Chest X-ray. View position: AP
Patient age: 35
Patient sex: F
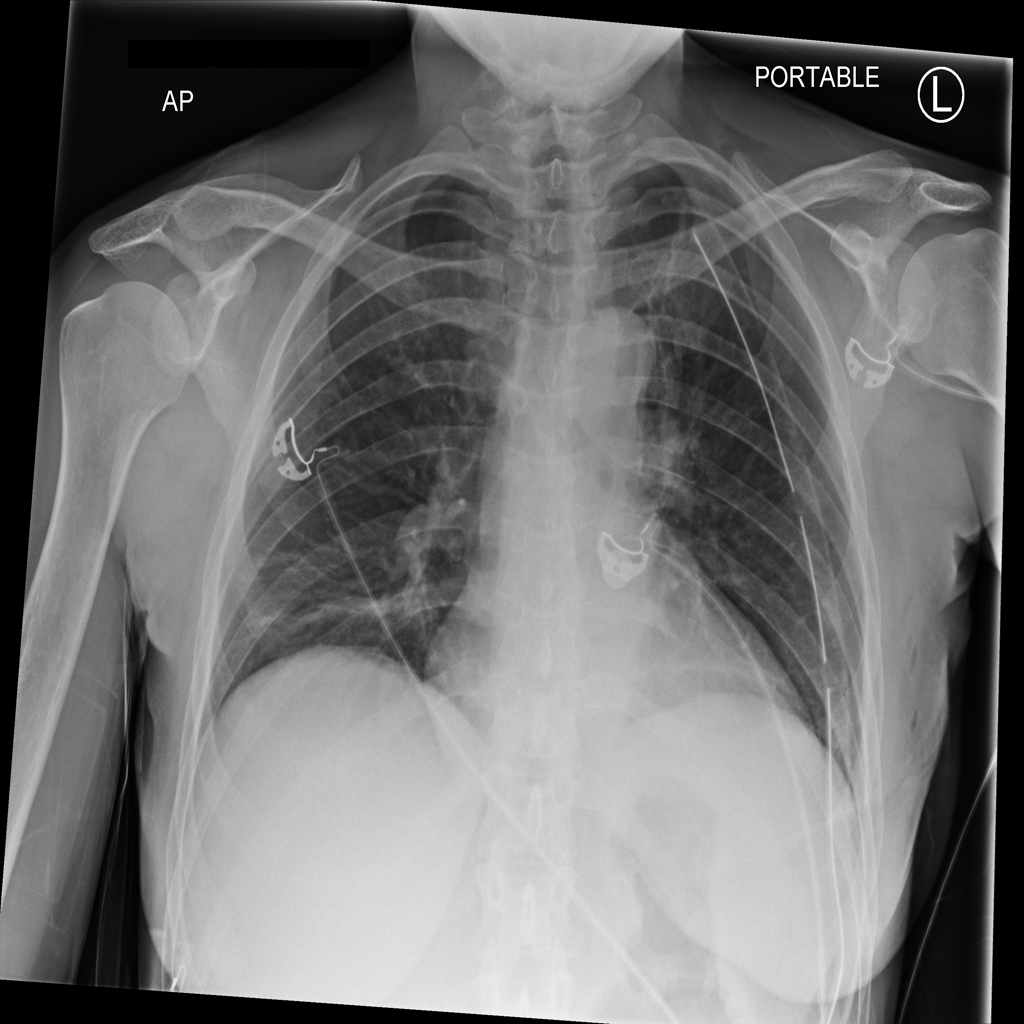
Finding: Pneumothorax